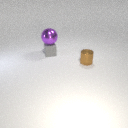
large purple metal sphere above small gray rubber cube